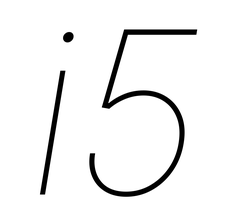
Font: Inter-Italic_Thin_Italic